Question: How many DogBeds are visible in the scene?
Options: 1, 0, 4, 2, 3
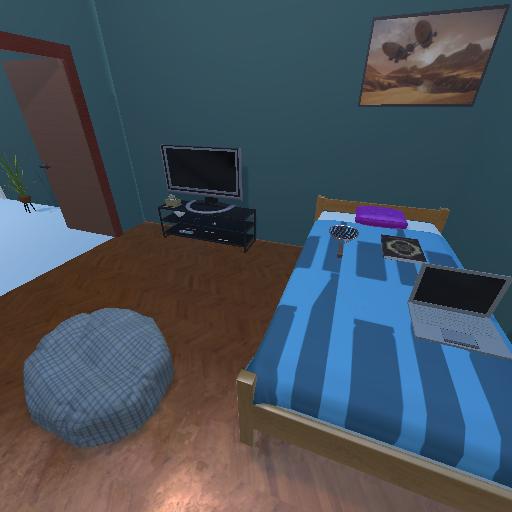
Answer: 1